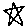
Label: star